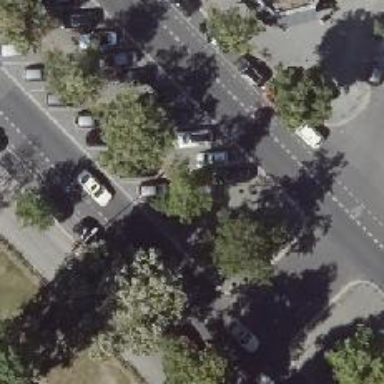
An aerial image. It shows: Beautiful avenue lined with deciduous broadleaved trees.